Question: I need to convert an existing query using (+) outer join syntax to ANSI syntax.
: One of the JOINS requires an OR operand, which is not allowed with the (+) operator, but is allowed with LEFT OUTER JOIN. (At least I'm assuming this is correct.)
Table D contains that name of two hierarchies, BB and Commercial. Simple joins through these tables will return 19 Positions and their respective hierarchy. I need to see ALL positions with the appropriate hierarchy if valid, else a NULL value.
'''
select a.userid, a.firstname, a.lastname, b.name PositionName, d.name Hierarchy
from cs_participant a, cs_position b, cs_positionrelation c, cs_positionrelationtype d
where a.payeeseq = b.payeeseq
and b.ruleelementownerseq = c.childpositionseq(+)
and c.positionrelationtypeseq = d.datatypeseq(+)
and b.removedate = to_date('01/01/2200','dd/mm/yyyy')
and b.effectiveenddate = to_date('01/01/2200','dd/mm/yyyy')
and c.removedate(+) = to_date('01/01/2200','dd/mm/yyyy')
and d.removedate(+) = to_date('01/01/2200','dd/mm/yyyy')
and a.removedate = to_date('01/01/2200','dd/mm/yyyy')
and a.effectiveenddate = to_date('01/01/2200','dd/mm/yyyy')
'''

'''
select a.firstname, a.lastname, b.name, d.name as "Hierarchy"
from cs_participant a, cs_position b
left outer join cs_positionrelation c on c.parentpositionseq = b.ruleelementownerseq
or c.childpositionseq = b.ruleelementownerseq (--This is the OR clause
that I cannot execute in the (+) syntax query)
left outer join cs_positionrelationtype d on d.datatypeseq = c.positionrelationtypeseq
where a.payeeseq = b.payeeseq
and b.removedate = to_date('01/01/2200','dd/mm/yyyy')
and b.effectiveenddate = to_date('01/01/2200','dd/mm/yyyy')
and a.removedate = to_date('01/01/2200','dd/mm/yyyy')
and c.removedate = to_date('01/01/2200','dd/mm/yyyy')
and c.effectiveenddate = to_date('01/01/2200','dd/mm/yyyy')
and d.removedate = to_date('01/01/2200','dd/mm/yyyy')
'''
This query returns ONLY the Positions that are assigned to a hierarchy. I need to see ALL positions, with or without a hierarchy assignment, which are currently being excluded from the results.
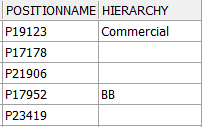
Answer: You have two date literals as outer join conditions in your first query, but you leave them in the 'where' clause in the second query. To change the syntax properly, those criteria need to be left as part of the join criteria. It's also bad form to combine the two join syntax (i.e. having comma seperated tables and the 'join' keyword in the same query).
Below is the first query properly adapted to SQL-99 syntax:
'''
SELECT a.userid,
a.firstname,
a.lastname,
b.name AS positionname,
d.name AS hierarchy
FROM cs_participant a
JOIN cs_position b ON a.payeeseq = b.payeeseq
LEFT JOIN cs_positionrelation c
ON b.ruleelementownerseq = c.childpositionseq
AND c.removedate = TO_DATE ('01/01/2200', 'dd/mm/yyyy')
LEFT JOIN cs_positionrelationtype d
ON c.positionrelationtypeseq = d.datatypeseq
AND d.removedate = TO_DATE ('01/01/2200', 'dd/mm/yyyy')
WHERE b.removedate = TO_DATE ('01/01/2200', 'dd/mm/yyyy')
AND b.effectiveenddate = TO_DATE ('01/01/2200', 'dd/mm/yyyy')
AND a.removedate = TO_DATE ('01/01/2200', 'dd/mm/yyyy')
AND a.effectiveenddate = TO_DATE ('01/01/2200', 'dd/mm/yyyy')
'''
Once that's done, adapting it to join on either column is trivial:
'''
SELECT a.userid,
a.firstname,
a.lastname,
b.name AS positionname,
d.name AS hierarchy
FROM cs_participant a
JOIN cs_position b ON a.payeeseq = b.payeeseq
LEFT JOIN cs_positionrelation c
ON ( c.parentpositionseq = b.ruleelementownerseq
OR c.childpositionseq = b.ruleelementownerseq)
AND c.removedate = TO_DATE ('01/01/2200', 'dd/mm/yyyy')
LEFT JOIN cs_positionrelationtype d
ON c.positionrelationtypeseq = d.datatypeseq
AND d.removedate = TO_DATE ('01/01/2200', 'dd/mm/yyyy')
WHERE b.removedate = TO_DATE ('01/01/2200', 'dd/mm/yyyy')
AND b.effectiveenddate = TO_DATE ('01/01/2200', 'dd/mm/yyyy')
AND a.removedate = TO_DATE ('01/01/2200', 'dd/mm/yyyy')
AND a.effectiveenddate = TO_DATE ('01/01/2200', 'dd/mm/yyyy')
'''